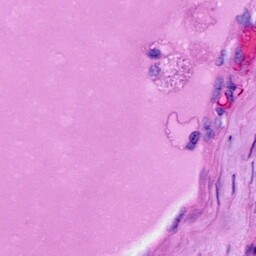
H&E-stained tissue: Ovarian